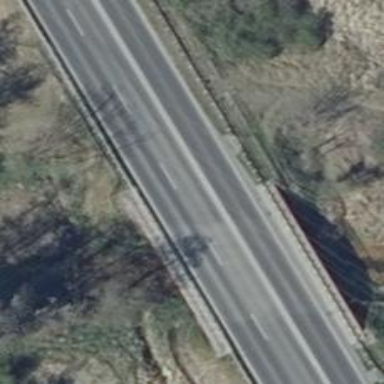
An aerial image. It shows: Asphalt primary motorway.